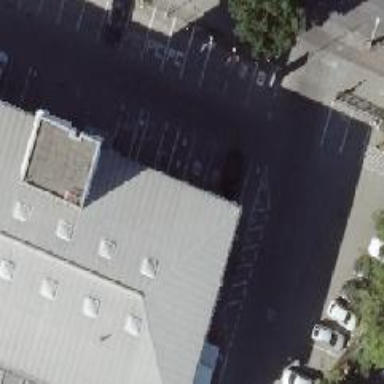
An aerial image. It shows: Hardware shop.